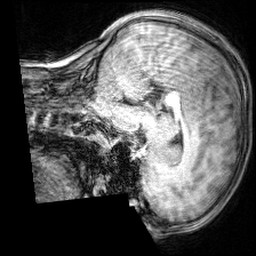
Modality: T1w
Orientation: sagittal
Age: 9
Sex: male
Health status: ill
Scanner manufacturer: siemens
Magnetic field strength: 3 T
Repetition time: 1.6 s
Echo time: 0.00179 s